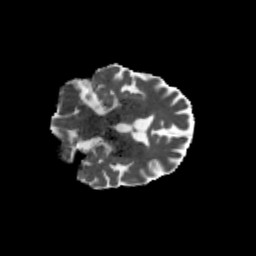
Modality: MD
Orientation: coronal
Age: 74
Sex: male
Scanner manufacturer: siemens
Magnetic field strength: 3 T
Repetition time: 4.71 s
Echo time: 0.0906 s